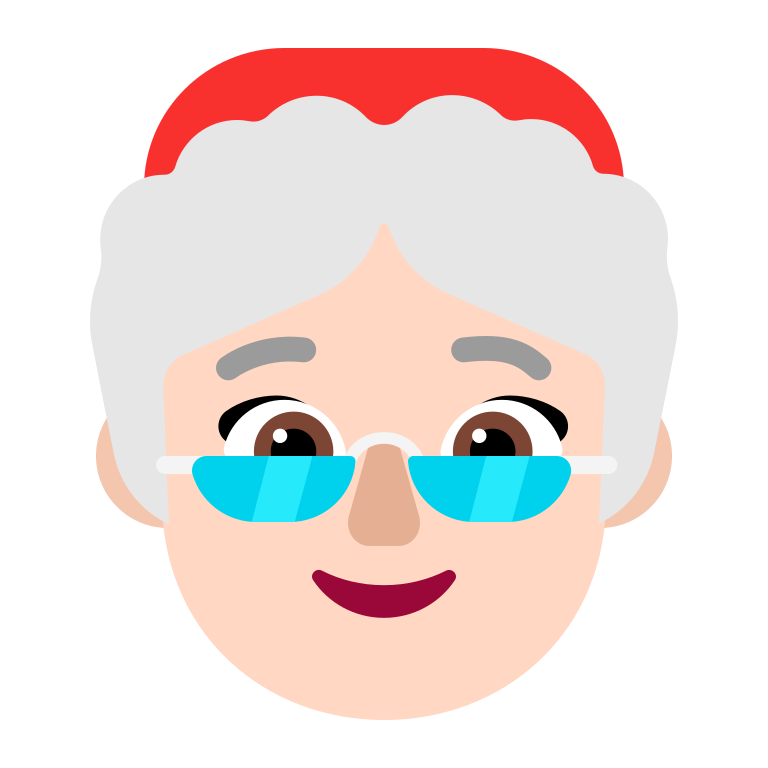
mrs claus flat light